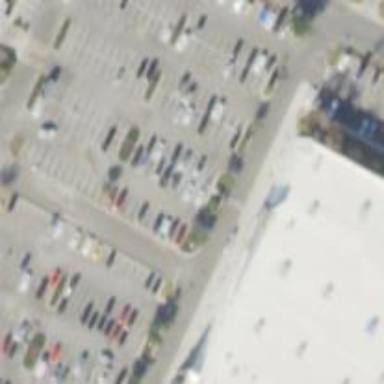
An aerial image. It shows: Parking space is available.